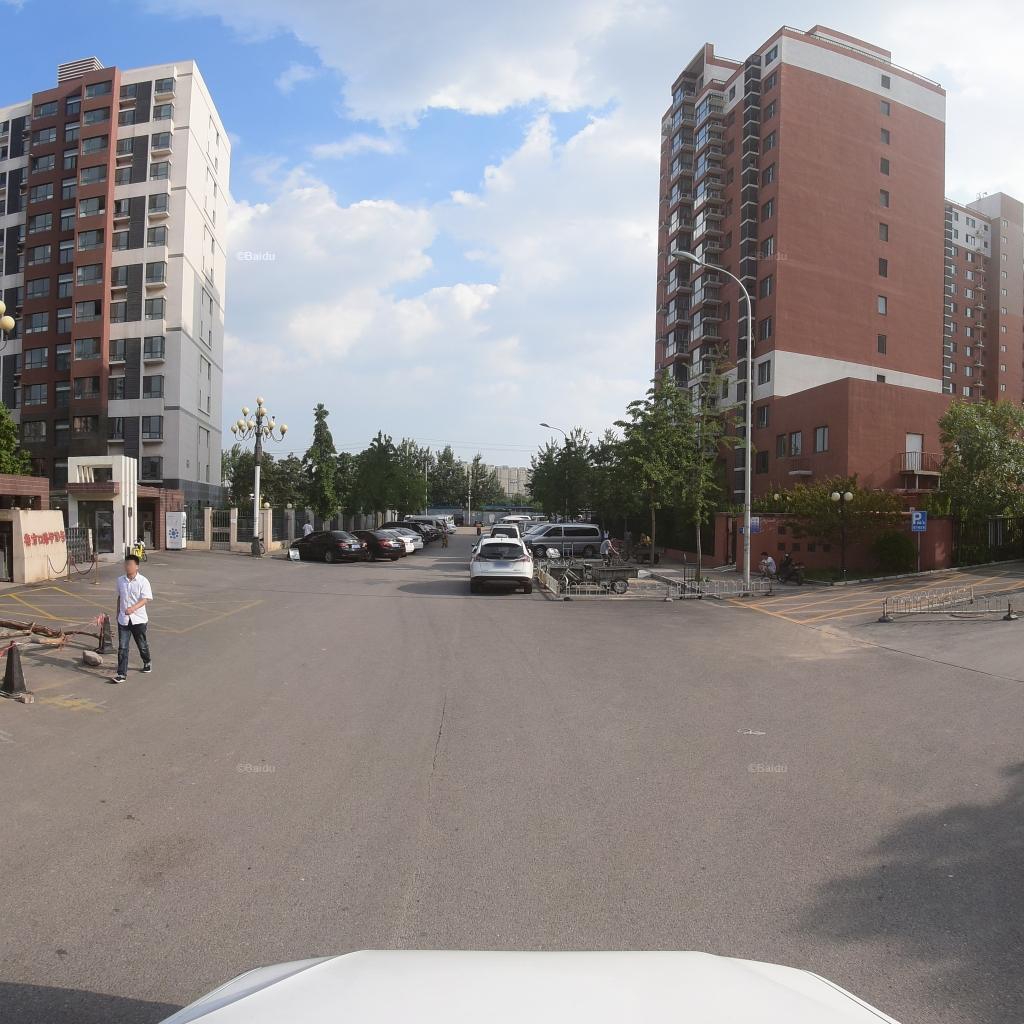
Region: Fengtai
Road damage annotations: longitudinal crack, longitudinal crack